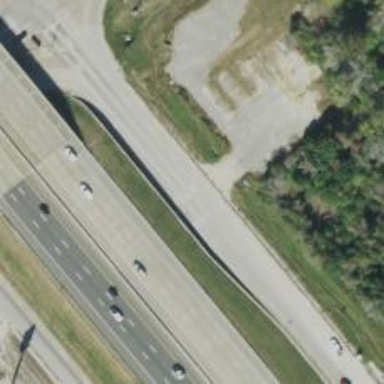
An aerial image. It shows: Secondary road with frontage road.